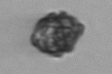
Label: Kryptoperidinium_triquetrum